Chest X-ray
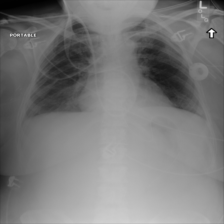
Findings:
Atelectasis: negative
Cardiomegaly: negative
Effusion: negative
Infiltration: negative
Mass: negative
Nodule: negative
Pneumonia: negative
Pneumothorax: negative
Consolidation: negative
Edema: negative
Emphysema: negative
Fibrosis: negative
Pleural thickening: negative
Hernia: negative